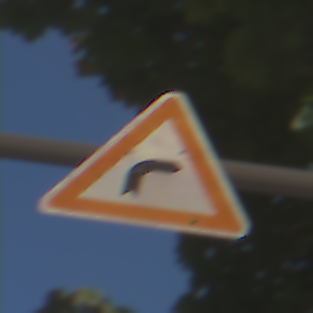
Verkehrszeichen: KurveRechts
Umgebung: Outdoor, RoadRail
Tageszeit: Midday
Wetter: Clear
Licht: Natural
Jahreszeit: NotSpecified
Kontrast: HighContrast